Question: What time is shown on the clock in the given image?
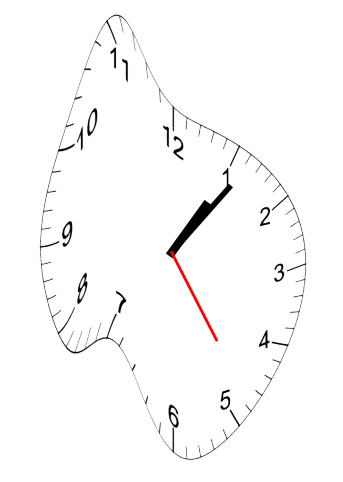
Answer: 01:06:24